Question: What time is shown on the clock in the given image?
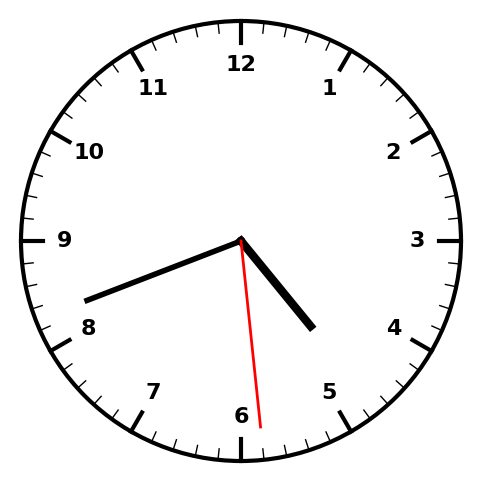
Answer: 04:41:29